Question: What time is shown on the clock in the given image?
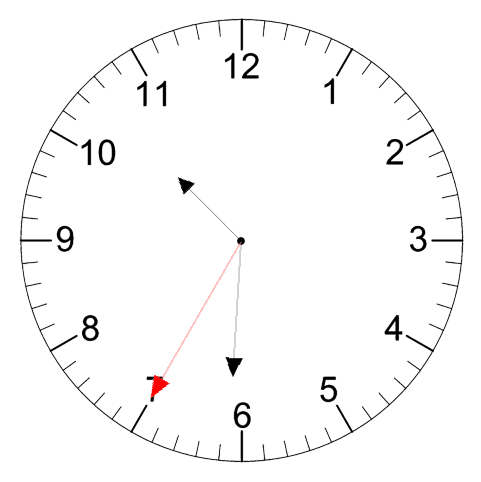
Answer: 10:30:35